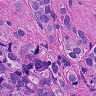
Metastatic tissue present: yes